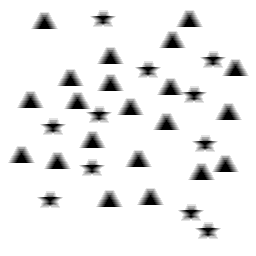
Squares: 0
Triangles: 21
Stars: 11
Total shapes: 32